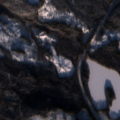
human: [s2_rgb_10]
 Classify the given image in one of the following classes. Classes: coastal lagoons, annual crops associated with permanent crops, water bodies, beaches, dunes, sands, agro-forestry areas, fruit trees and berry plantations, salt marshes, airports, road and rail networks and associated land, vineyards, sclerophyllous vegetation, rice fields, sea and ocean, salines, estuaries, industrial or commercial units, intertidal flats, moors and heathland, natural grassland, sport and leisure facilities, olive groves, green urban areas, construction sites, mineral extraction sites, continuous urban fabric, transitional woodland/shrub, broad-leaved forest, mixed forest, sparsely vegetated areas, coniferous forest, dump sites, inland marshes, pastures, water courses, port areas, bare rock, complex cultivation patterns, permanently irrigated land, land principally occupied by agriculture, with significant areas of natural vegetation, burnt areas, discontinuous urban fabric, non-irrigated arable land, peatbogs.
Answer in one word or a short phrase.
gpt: coniferous forest, mixed forest, water bodies